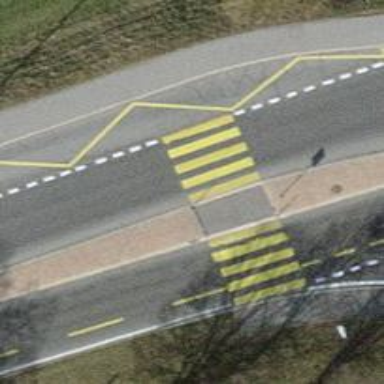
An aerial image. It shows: Zebra crossing with crossing island.